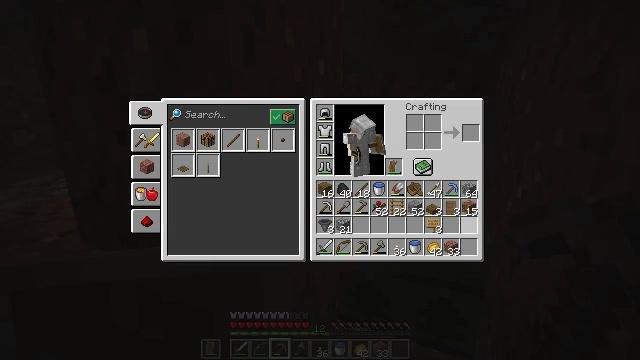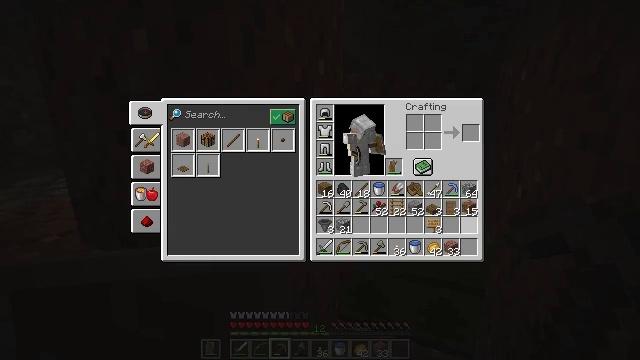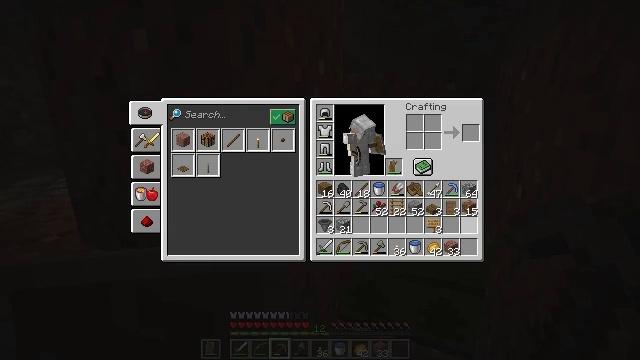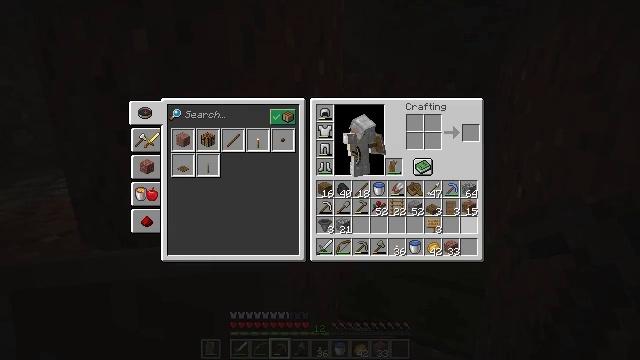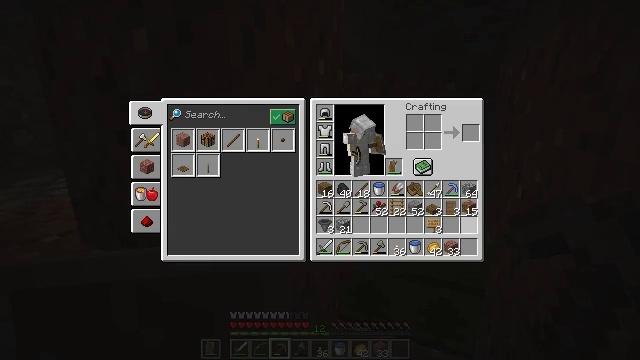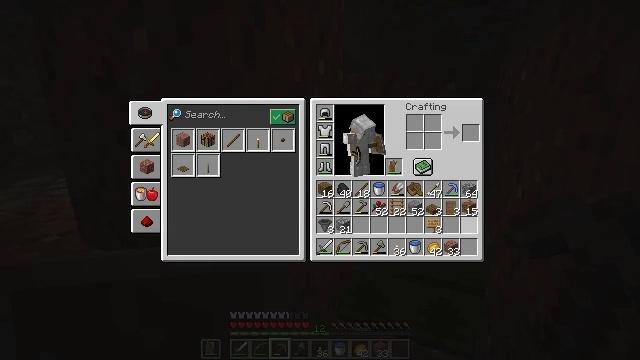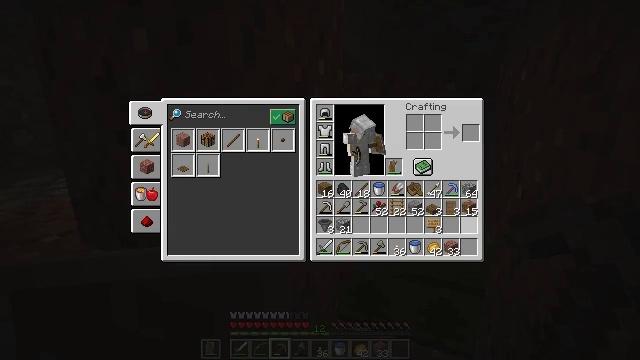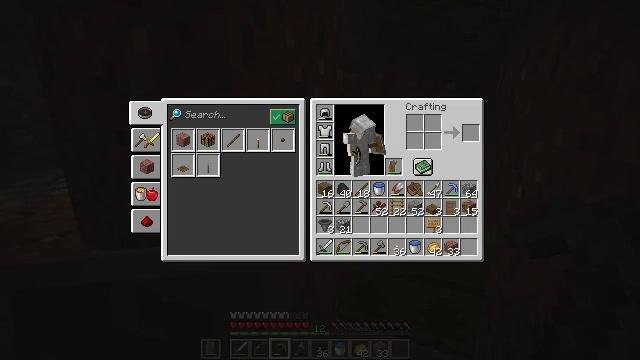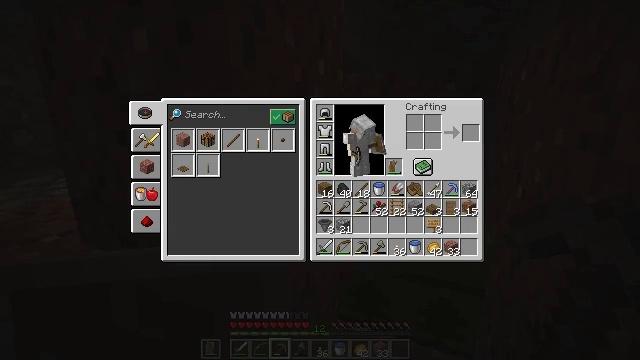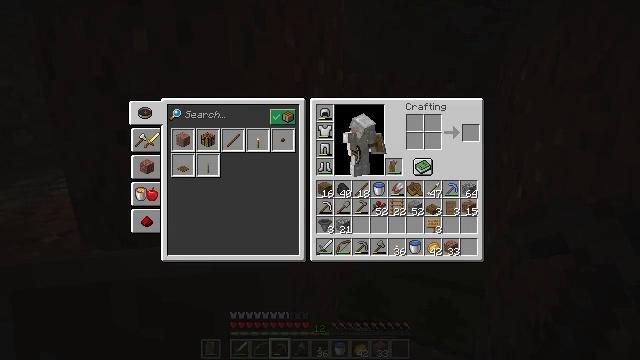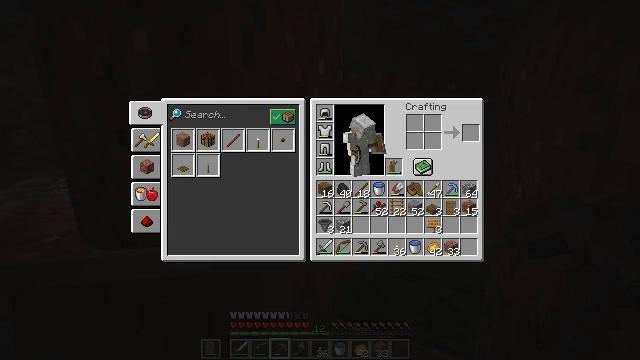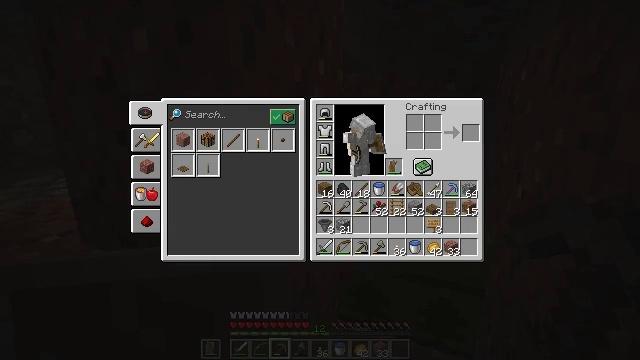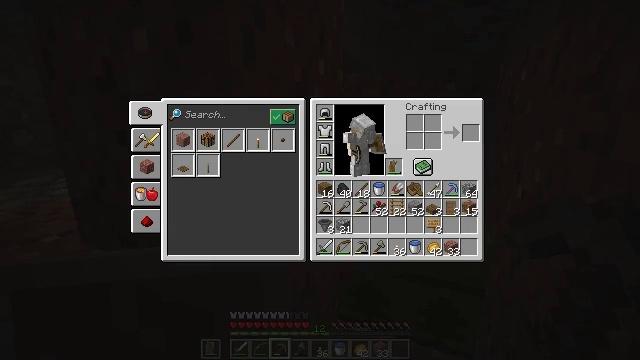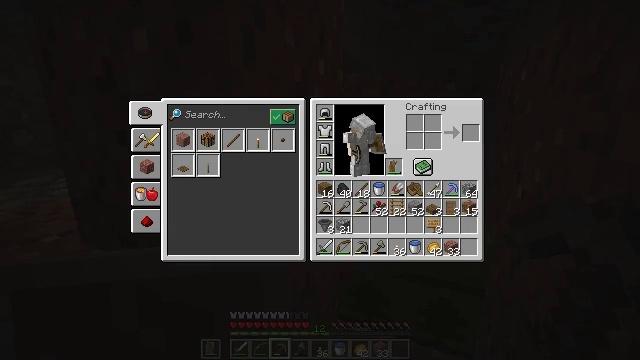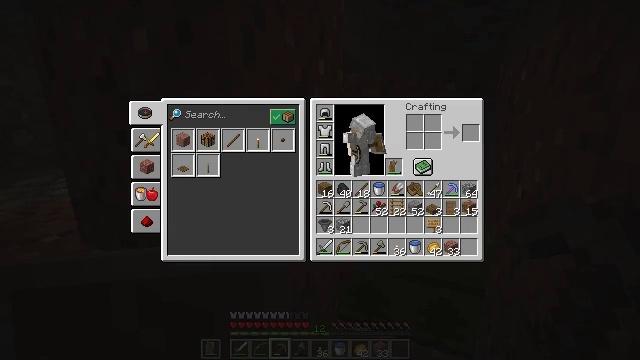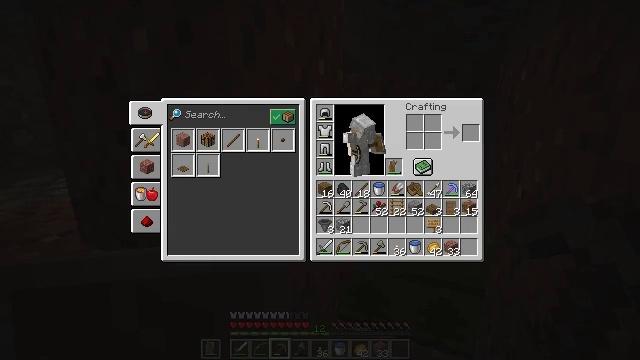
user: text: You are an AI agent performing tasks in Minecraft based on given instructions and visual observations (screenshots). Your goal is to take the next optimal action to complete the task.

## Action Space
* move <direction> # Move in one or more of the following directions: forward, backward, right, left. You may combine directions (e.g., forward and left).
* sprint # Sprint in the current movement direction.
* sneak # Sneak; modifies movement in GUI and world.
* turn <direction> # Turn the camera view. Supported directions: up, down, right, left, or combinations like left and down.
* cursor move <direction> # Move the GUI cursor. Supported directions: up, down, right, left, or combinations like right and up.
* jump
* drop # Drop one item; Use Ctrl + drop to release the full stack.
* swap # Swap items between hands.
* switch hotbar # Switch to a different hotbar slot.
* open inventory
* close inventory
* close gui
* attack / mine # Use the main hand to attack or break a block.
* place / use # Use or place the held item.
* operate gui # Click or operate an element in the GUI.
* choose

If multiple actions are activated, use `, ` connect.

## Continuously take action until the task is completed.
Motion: motion action
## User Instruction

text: Gather the wall torch from the wall.
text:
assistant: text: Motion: no_op
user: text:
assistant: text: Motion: no_op
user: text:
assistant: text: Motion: no_op
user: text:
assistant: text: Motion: no_op
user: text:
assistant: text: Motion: no_op
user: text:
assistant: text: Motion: no_op
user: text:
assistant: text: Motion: cursor move right
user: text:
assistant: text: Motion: cursor move up
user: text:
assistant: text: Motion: no_op
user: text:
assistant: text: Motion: no_op
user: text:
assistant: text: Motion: no_op
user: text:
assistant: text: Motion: no_op
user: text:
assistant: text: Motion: no_op
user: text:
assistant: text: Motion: no_op
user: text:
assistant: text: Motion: no_op
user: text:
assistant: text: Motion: no_op
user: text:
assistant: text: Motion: no_op
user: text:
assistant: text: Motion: no_op
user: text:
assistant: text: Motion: no_op
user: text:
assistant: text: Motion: no_op
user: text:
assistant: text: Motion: no_op
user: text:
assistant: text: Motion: no_op
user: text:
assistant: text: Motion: turn down
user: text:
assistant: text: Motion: no_op
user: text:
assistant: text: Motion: no_op
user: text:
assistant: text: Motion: no_op
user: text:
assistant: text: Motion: move left, turn left
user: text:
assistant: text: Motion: move left, turn left
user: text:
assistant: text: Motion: move left, turn left and up
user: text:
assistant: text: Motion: move left, turn left